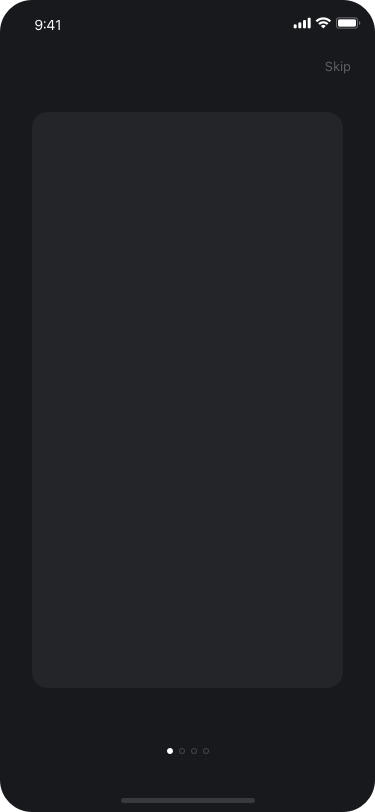
Text in this UI design:
Skip